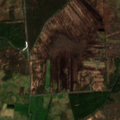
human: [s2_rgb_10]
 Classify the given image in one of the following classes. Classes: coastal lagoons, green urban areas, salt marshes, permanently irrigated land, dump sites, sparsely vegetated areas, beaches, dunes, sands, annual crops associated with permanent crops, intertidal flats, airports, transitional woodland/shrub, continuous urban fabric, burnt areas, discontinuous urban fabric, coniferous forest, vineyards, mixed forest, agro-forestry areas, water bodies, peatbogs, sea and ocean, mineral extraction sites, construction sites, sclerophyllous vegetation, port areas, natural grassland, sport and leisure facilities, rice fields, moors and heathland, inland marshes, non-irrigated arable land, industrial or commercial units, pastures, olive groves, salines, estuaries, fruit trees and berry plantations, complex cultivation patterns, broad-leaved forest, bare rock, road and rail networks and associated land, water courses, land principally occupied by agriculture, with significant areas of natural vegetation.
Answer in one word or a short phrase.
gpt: land principally occupied by agriculture, with significant areas of natural vegetation, mixed forest, transitional woodland/shrub, peatbogs